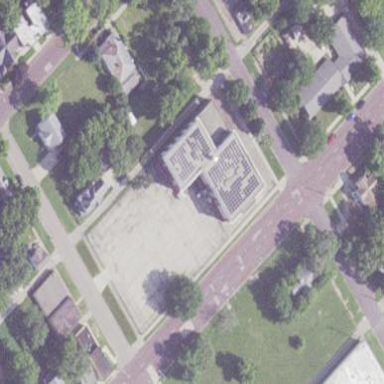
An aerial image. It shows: Civic school building.